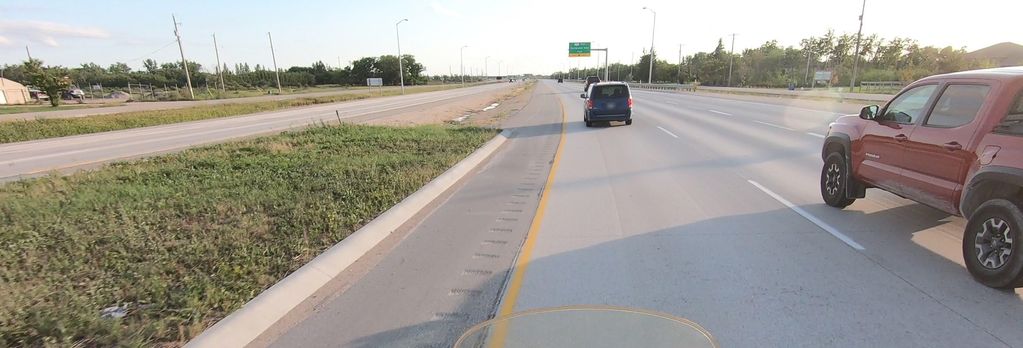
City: winnipeg